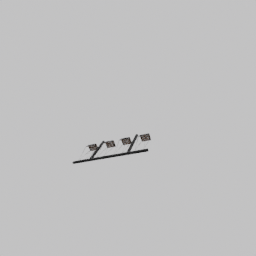
Label: architecture